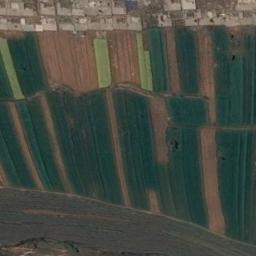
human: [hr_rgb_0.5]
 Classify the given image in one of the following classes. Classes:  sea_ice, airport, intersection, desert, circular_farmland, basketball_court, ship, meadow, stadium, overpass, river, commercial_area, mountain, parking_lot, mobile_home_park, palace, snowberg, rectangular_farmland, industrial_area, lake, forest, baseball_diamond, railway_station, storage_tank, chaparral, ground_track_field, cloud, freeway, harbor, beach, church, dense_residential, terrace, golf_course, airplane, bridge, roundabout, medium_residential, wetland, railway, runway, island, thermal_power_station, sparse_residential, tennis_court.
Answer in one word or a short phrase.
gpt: terrace